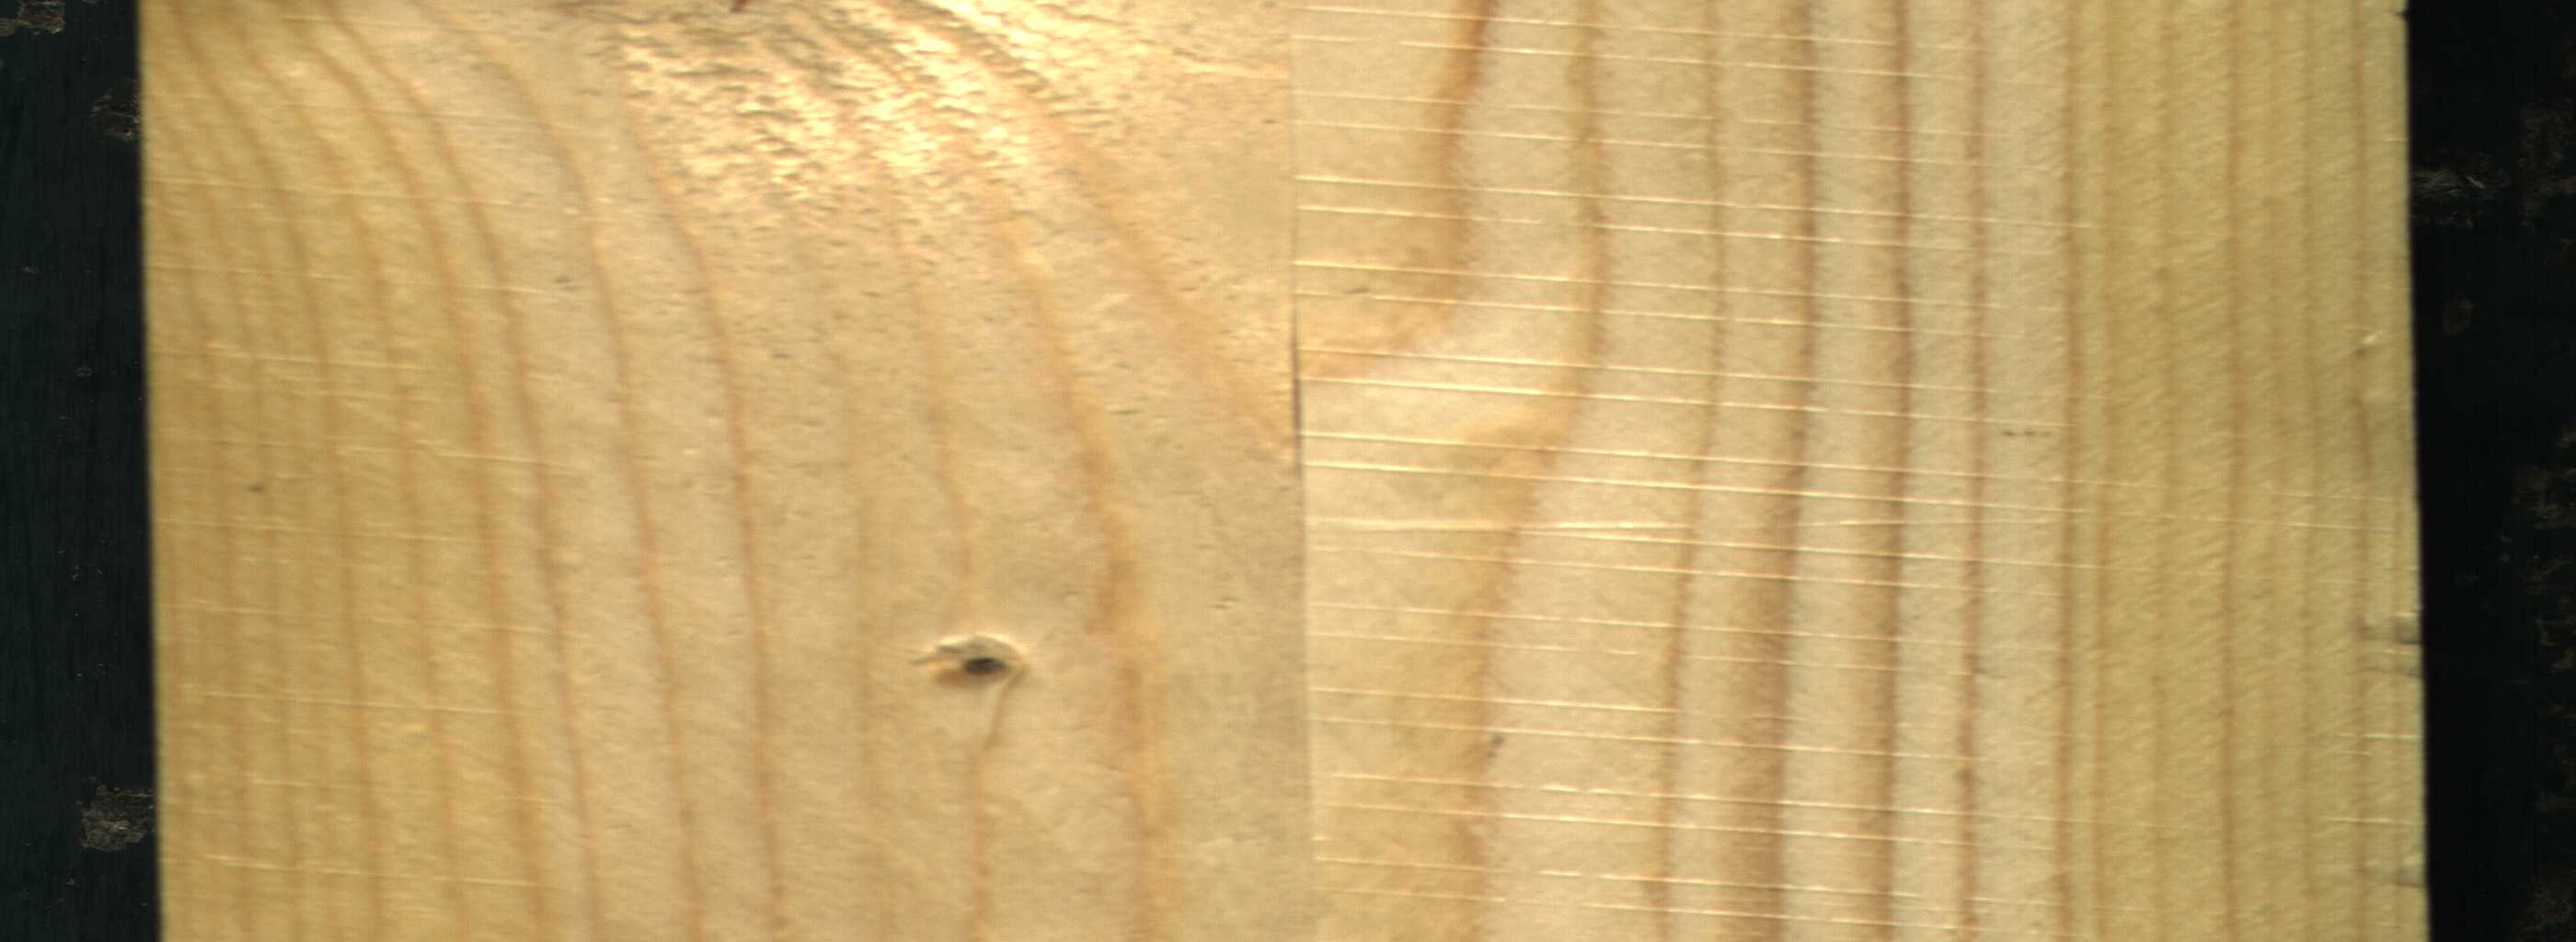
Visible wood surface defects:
Live_Knot